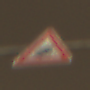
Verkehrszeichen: AmphibienwanderungLinks
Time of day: Night
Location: Outdoor (Urban)
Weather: Overcast
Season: NotSpecified
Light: Artificial